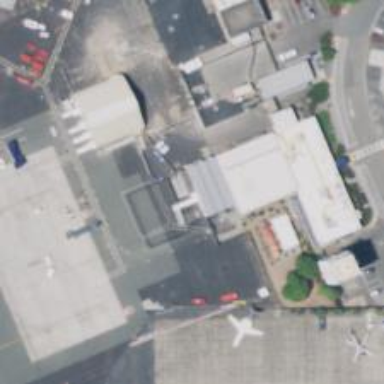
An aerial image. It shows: Airport gate.